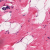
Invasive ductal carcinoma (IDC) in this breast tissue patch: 0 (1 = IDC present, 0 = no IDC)